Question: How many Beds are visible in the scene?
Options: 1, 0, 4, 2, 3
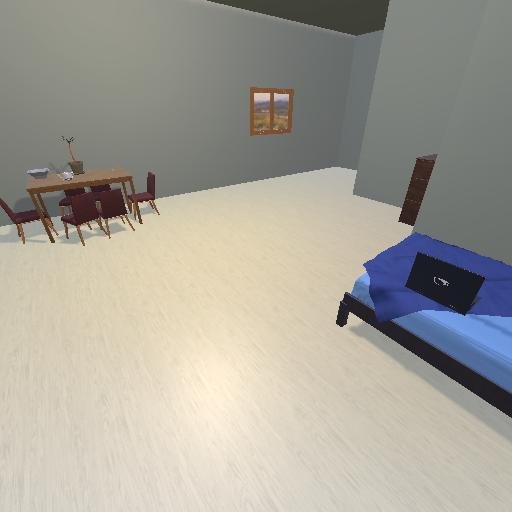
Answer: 1